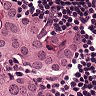
Metastatic tissue present: yes